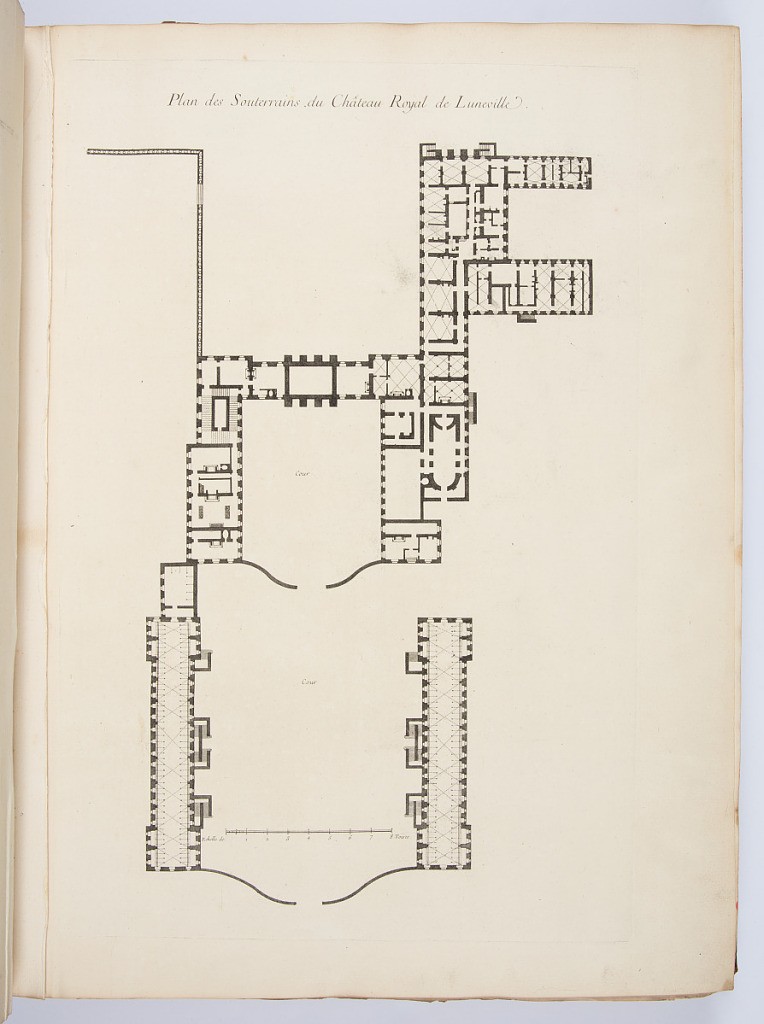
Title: Plan des Souterrains du Château Royal de Luneville.
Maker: Emmanuel Héré de Corny, French, 1705–1763
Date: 1753
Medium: Engraving on laid paper
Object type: Bound print
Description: Plan of the tunnels for the Royal Castle of Luneville. At the bottom is a scale bar of "8 Toises."